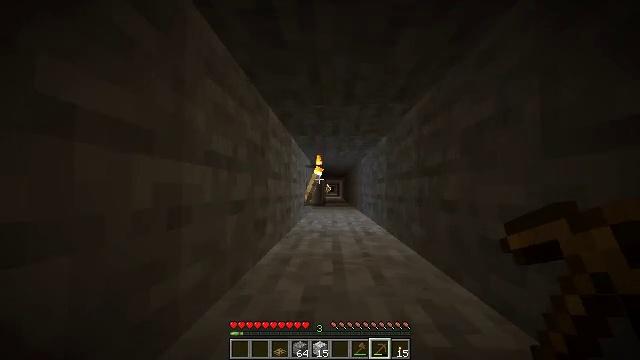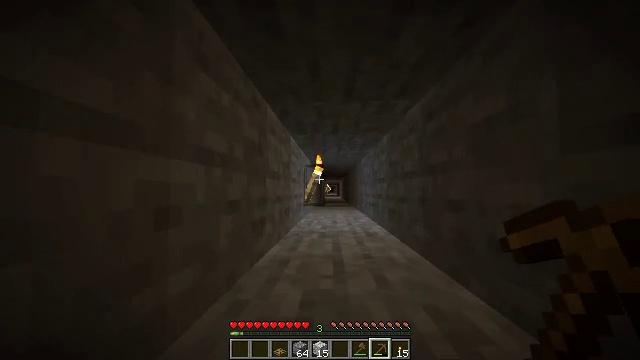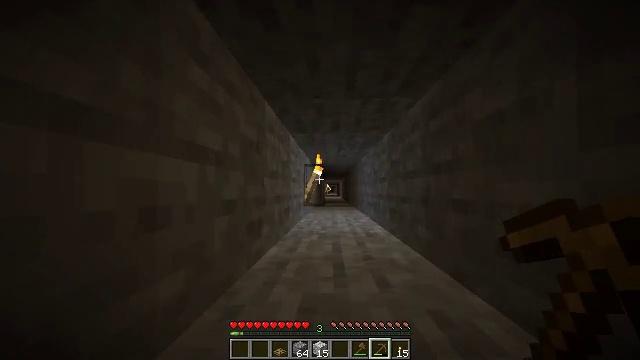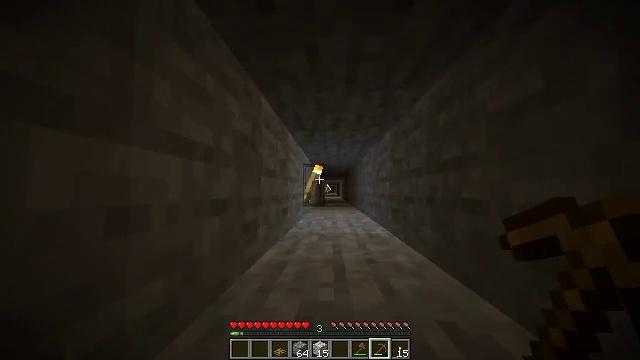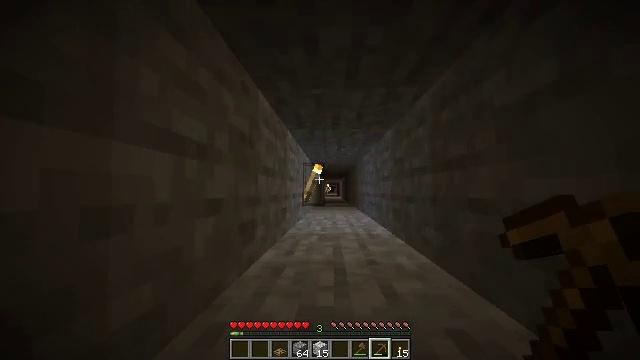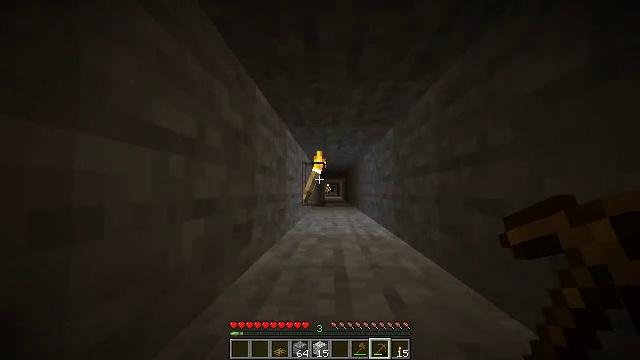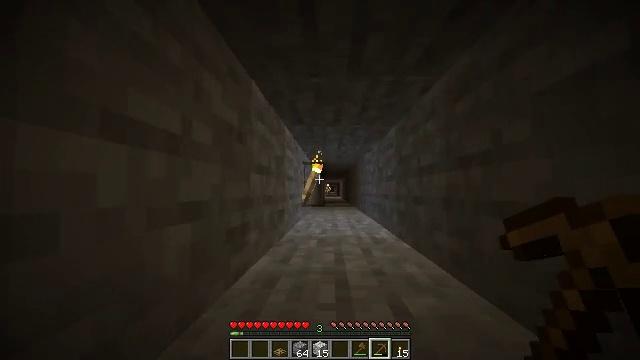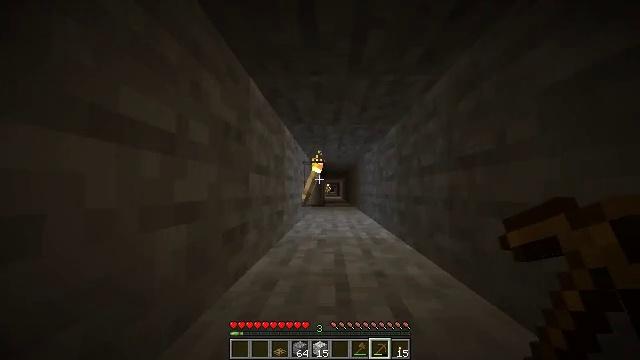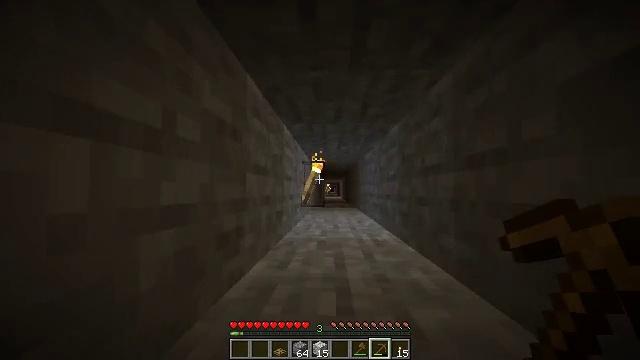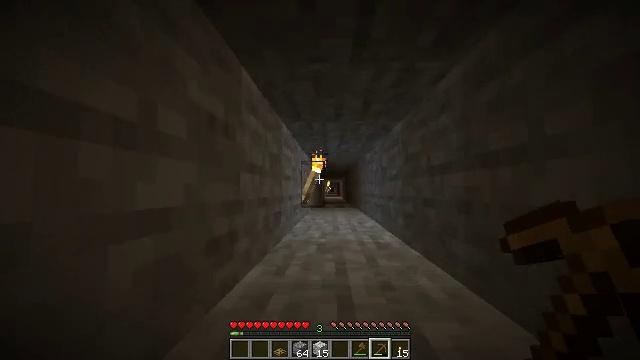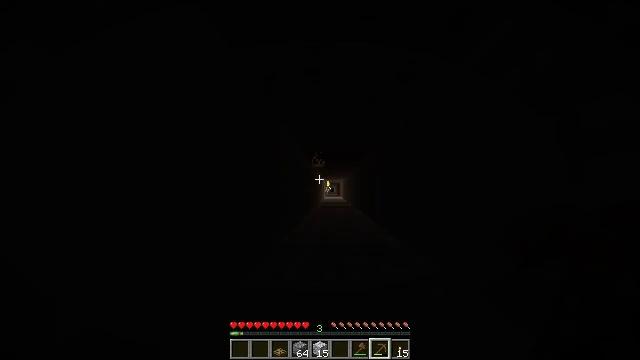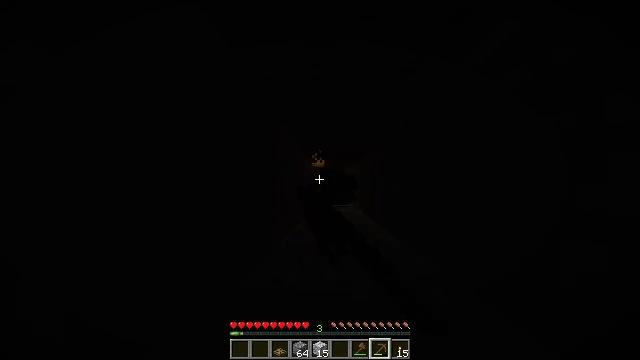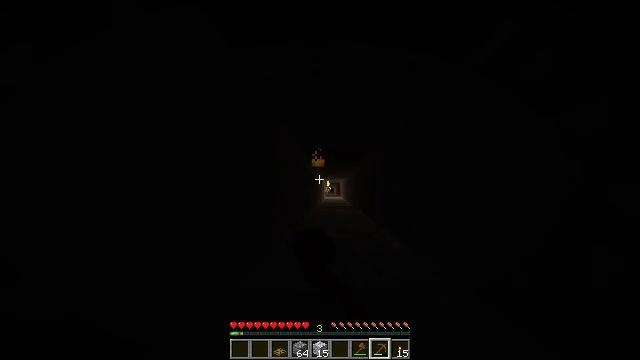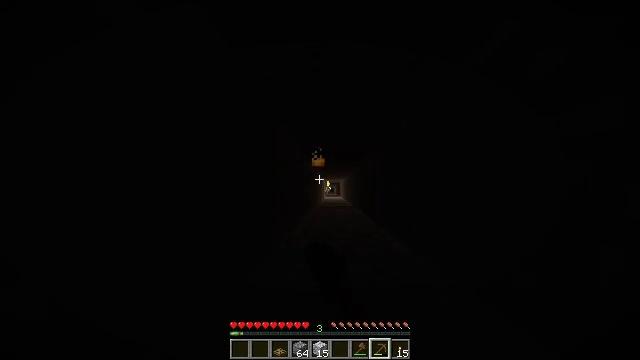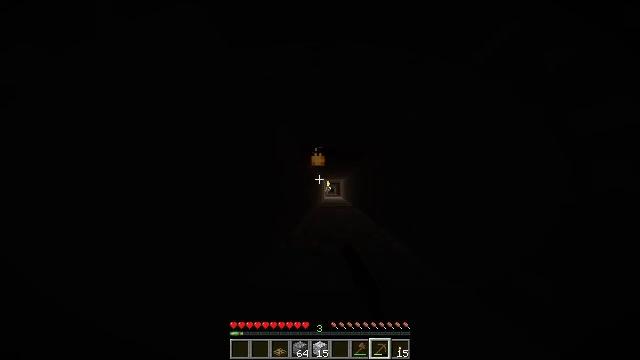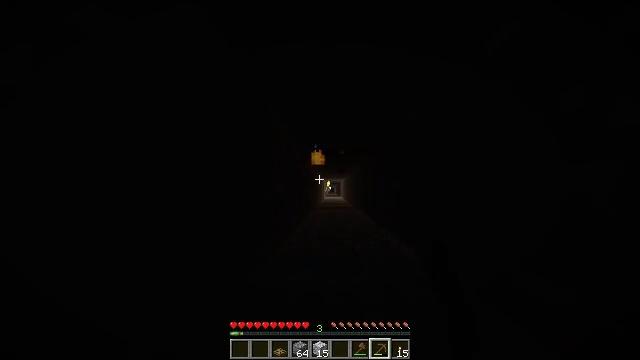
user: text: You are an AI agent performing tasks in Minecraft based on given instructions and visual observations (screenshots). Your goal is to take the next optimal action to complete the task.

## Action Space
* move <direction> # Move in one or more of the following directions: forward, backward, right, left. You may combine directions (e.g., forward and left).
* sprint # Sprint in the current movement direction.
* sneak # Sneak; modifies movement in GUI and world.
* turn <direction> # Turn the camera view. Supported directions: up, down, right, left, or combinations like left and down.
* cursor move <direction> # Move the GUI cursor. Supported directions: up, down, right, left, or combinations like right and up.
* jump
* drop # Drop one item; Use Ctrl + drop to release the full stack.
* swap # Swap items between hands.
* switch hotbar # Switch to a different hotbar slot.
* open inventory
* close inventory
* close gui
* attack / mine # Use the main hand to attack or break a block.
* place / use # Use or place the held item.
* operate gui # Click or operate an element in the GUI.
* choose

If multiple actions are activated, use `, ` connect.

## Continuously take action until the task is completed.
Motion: motion action
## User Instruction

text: Break the wall torch for relocation.
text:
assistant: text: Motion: move forward
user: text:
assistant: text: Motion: move forward
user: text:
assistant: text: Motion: move forward
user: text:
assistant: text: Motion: move forward
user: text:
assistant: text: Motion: move forward
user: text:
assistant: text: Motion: move forward
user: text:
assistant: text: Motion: move forward
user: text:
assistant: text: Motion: move forward
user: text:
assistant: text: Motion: move forward
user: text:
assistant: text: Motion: move forward, attack / mine
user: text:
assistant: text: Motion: move forward, attack / mine
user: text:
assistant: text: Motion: move forward, attack / mine
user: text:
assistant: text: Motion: move forward, attack / mine
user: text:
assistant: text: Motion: move forward
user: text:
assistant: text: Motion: move forward
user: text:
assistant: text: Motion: move forward
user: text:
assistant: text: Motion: move forward
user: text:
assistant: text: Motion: move forward
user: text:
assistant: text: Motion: move forward
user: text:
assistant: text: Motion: move forward
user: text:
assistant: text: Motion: move forward
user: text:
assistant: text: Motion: move forward
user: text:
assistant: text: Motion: move forward
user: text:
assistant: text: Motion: move forward
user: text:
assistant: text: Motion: move forward
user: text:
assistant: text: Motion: move forward
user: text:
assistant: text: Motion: move forward
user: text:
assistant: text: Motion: move forward
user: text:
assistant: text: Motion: move forward
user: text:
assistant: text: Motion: move forward